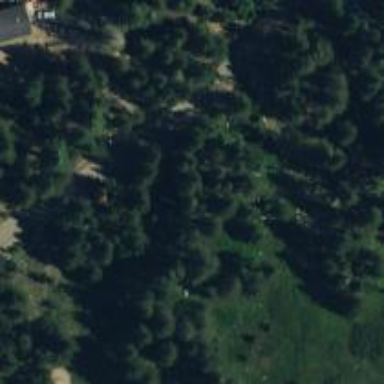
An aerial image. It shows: Evergreen needle-leaved woodland.